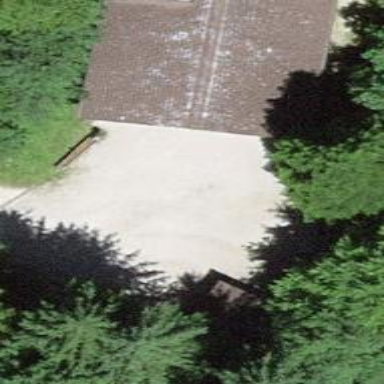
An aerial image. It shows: Shelter cabin.